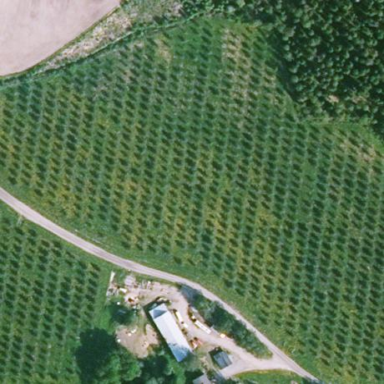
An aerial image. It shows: Fence surrounding orchard.